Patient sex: M
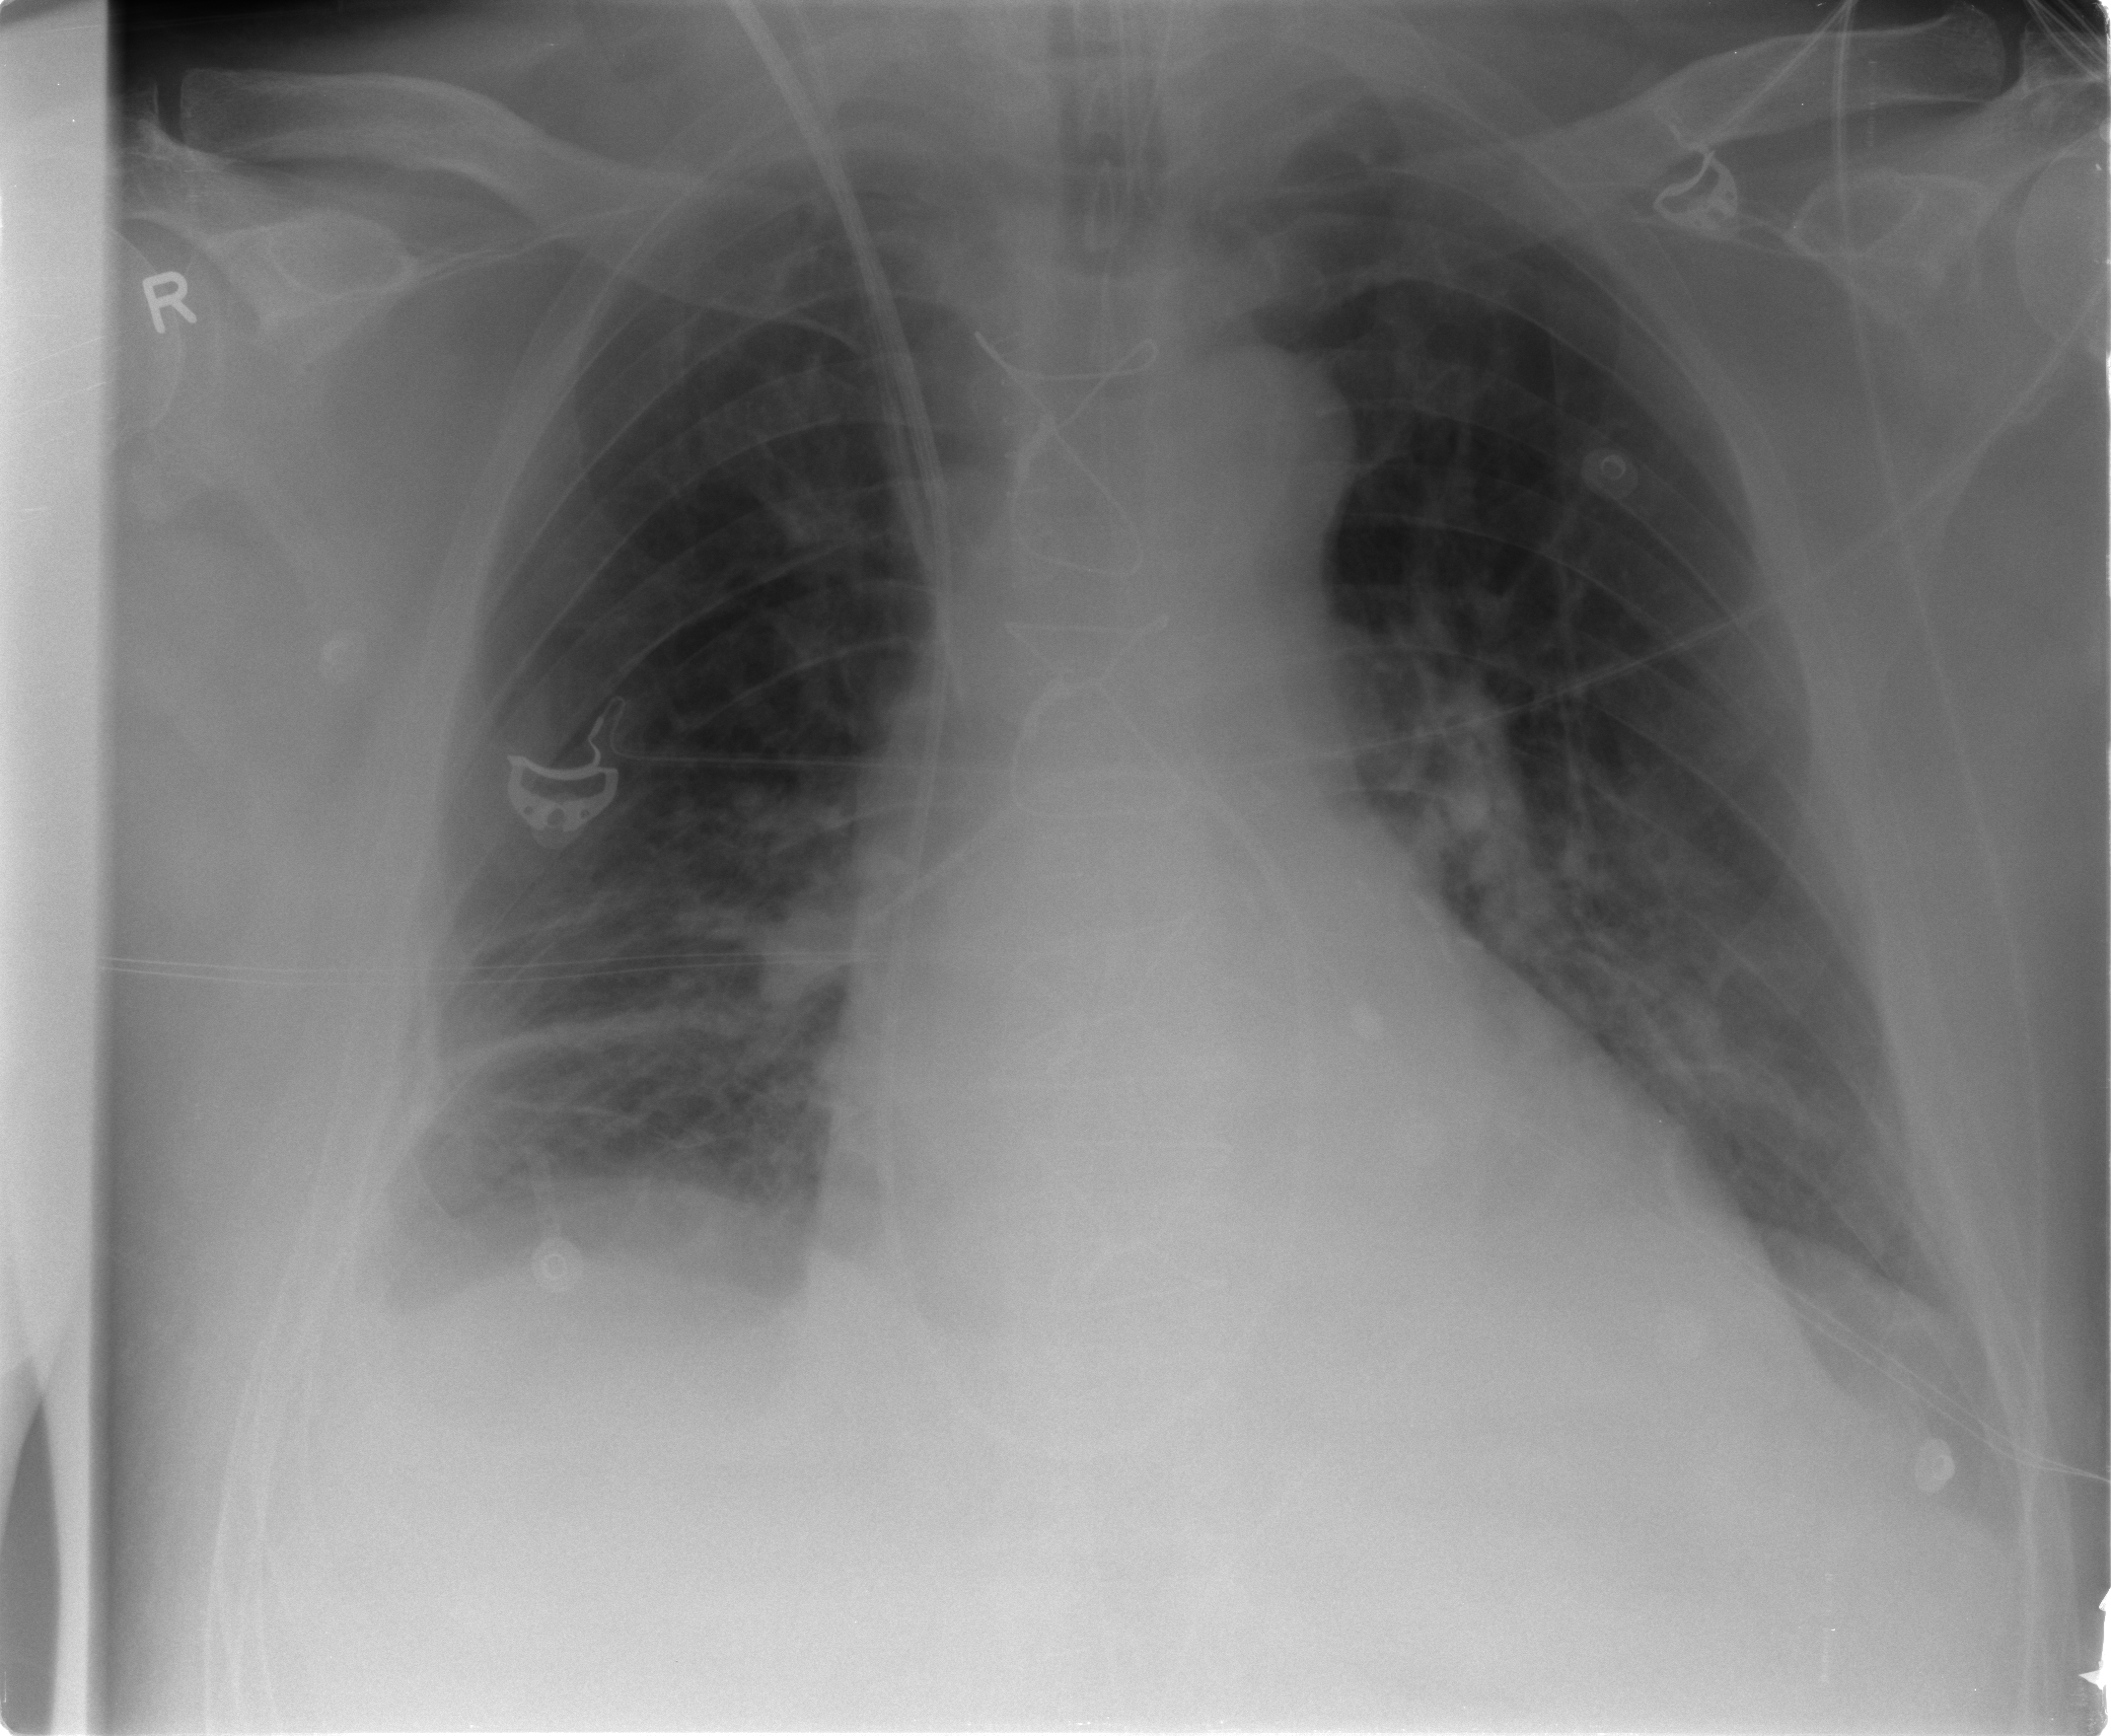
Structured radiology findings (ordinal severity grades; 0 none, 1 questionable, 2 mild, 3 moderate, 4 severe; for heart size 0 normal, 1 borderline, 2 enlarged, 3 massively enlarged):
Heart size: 2
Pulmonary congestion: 0
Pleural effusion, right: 2
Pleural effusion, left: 1
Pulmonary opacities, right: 2
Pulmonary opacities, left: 2
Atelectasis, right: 2
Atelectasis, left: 2